Field crop: maize
Growth stage: 2
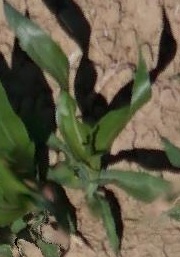
Species: maize